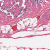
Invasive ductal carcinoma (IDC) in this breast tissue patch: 0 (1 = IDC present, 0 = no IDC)